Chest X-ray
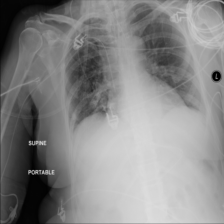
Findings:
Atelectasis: negative
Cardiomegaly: negative
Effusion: negative
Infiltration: negative
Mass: negative
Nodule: negative
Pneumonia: negative
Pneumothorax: negative
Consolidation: negative
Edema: negative
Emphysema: negative
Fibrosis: negative
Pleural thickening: negative
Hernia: negative